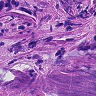
Metastatic tissue present: yes